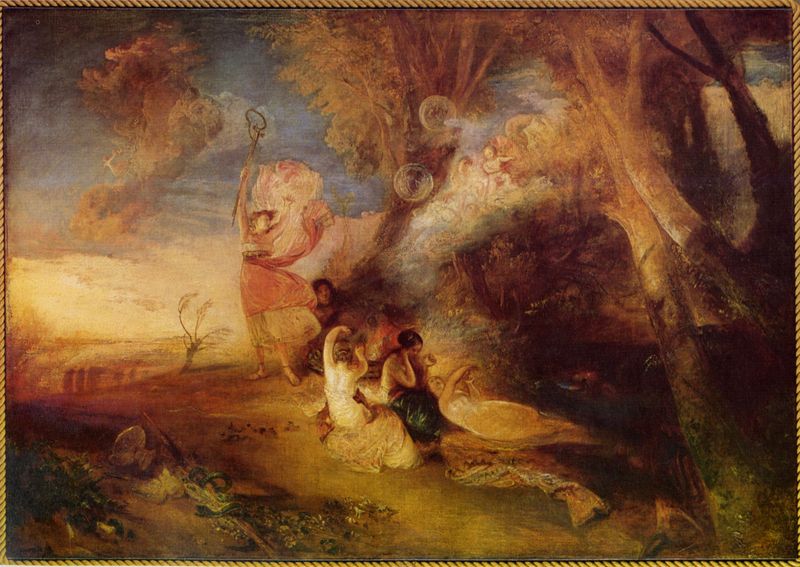
Titel: Medeas Vision
Künstler: William Turner
Standort: London
Institution: Tate Gallery
Schlagwörter: akt, baum, blau, dunkel, felsen, gemälde, gruppe, himmel, laub, mann, nackt, schatten, wasser, weiß, wolken, baden, badende, baumstämme, bäume, frauen, gelb, grün, landschaft, menschen, mädchen, ocker, sand, see, sitzen, teich, ufer, äste, abend, bewegung, braun, frau, hell, hintergrund, kleid, kleider, licht, männer, nacht, pastell, rücken, schwarz, skizze, strasse, ausblick, gebäude, gras, haus, park, rot, tuch, weg, wiese, wolke, beige, fächer, tanz, arme, band, barock, falten, leiche, mensch, rahmen, stein, steine, tod, tot, toter, gesten, goldrahmen, öl, ast, baumstamm, birke, dämmerung, erde, ferne, horizont, häuser, hügel, morgen, natur, sonnenaufgang, stamm, strauch, weite, wind, zweige, pastos, pfad, qualm, rauch, sonne, wege, boden, land, gewand, gold, sitzend, stoff, stoffe, eltern, gewänder, kind, mutter, paar, vater, pflanze, pflanzen, tanzen, blas, höhle, rosa, wald, anhöhe, kinder, rund, schornstein, stock, engel, garten, putto, bewegt, schürze, bilderrahmen, liebe, ruhe, liegen, ruhen, schwan, perspektive, ballerina, abends, abhang, fels, dunst, sonnenuntergang, tag, herbst, picknick, rast, fabrik, figuren, romantik, ölgemälde, flattern, sturm, stämme, turner, untergang, wehen, duktus, falte, spielen, sandalen, ölfarbe, ölfarben, liegend, freude, leuchten, unscharf, waldrand, bad, spiel, pärchen, antike, winde, zweig, schweben, tageslicht, moos, wälder, lichtung, nack, rückenakt, traum, weinen, hocken, tote, schlange, kranz, mythologie, gestalten, karte, tanzende, diffus, verschwommen, verwischt, ländlich, romantisch, geäst, nymphe, rinde, märchen, rötlich, erscheinung, verborgen, kränze, baumrinde, weich, leichnahm, verspielt, putti, blasen, fantasie, feen, rasten, tänzer, findling, frosch, cupido, bändel, siegeskranz, blase, magie, göttinnen, roit, paare, fabriken, morgens, seifenblase, seifenblasen, ovid, mannw, mensh, schwelgerisch, trau, watte, verwaschen, kiner, wirbal, balsen, frauen auf waldlichtung, machen toilette, numpfen, freudenspiel, eblase